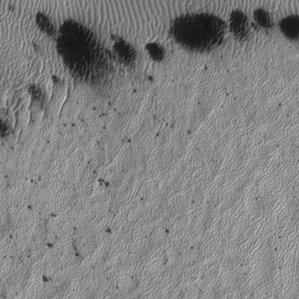
Label: frost